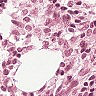
Metastatic tissue present: no